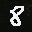
Label: 8